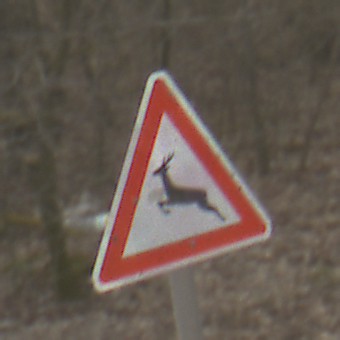
Verkehrszeichen: WildwechselRechts
Umgebung: Outdoor, Nature
Tageszeit: MorningAfternoon
Wetter: PartlyCloudy
Licht: Natural
Jahreszeit: Winter
Kontrast: MediumContrast